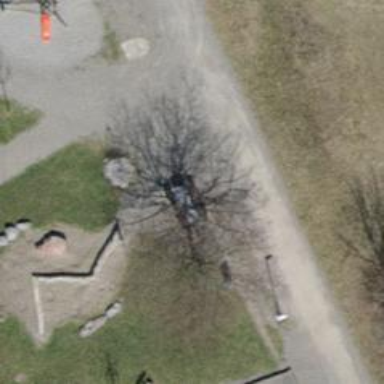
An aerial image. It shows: Picnic table located in leisure land area.